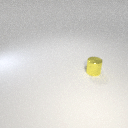
small yellow metal cylinder